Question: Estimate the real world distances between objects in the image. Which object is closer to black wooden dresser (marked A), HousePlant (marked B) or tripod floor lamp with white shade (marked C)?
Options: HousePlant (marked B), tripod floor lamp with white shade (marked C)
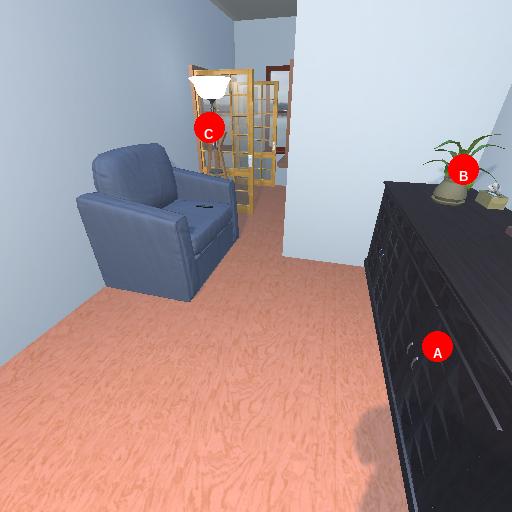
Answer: HousePlant (marked B)